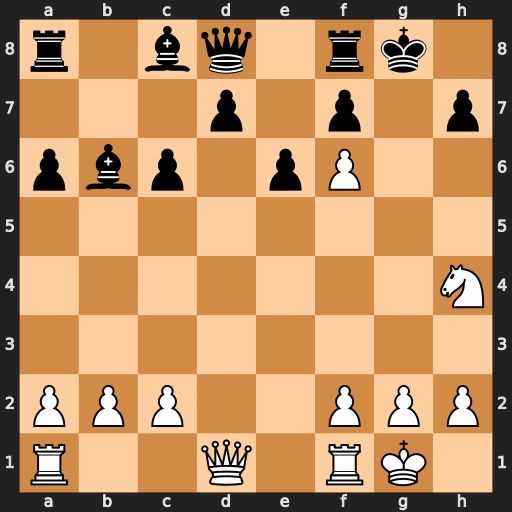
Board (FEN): r1bq1rk1/3p1p1p/pbp1pP2/8/7N/8/PPP2PPP/R2Q1RK1
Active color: w
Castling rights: -
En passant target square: -
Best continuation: Qg4+ Kh8 Qg7#